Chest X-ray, PA view. Patient: 26 years old, sex M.
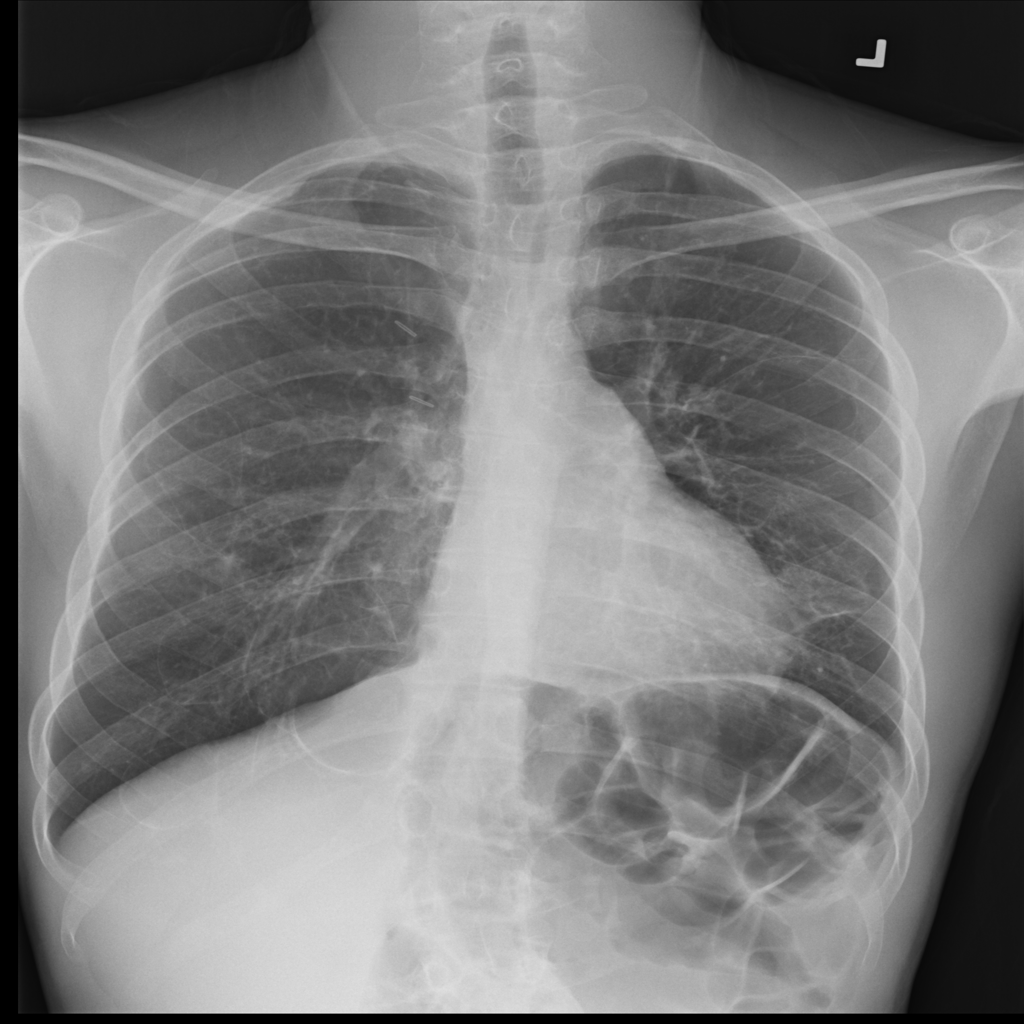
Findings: Infiltration